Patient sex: F
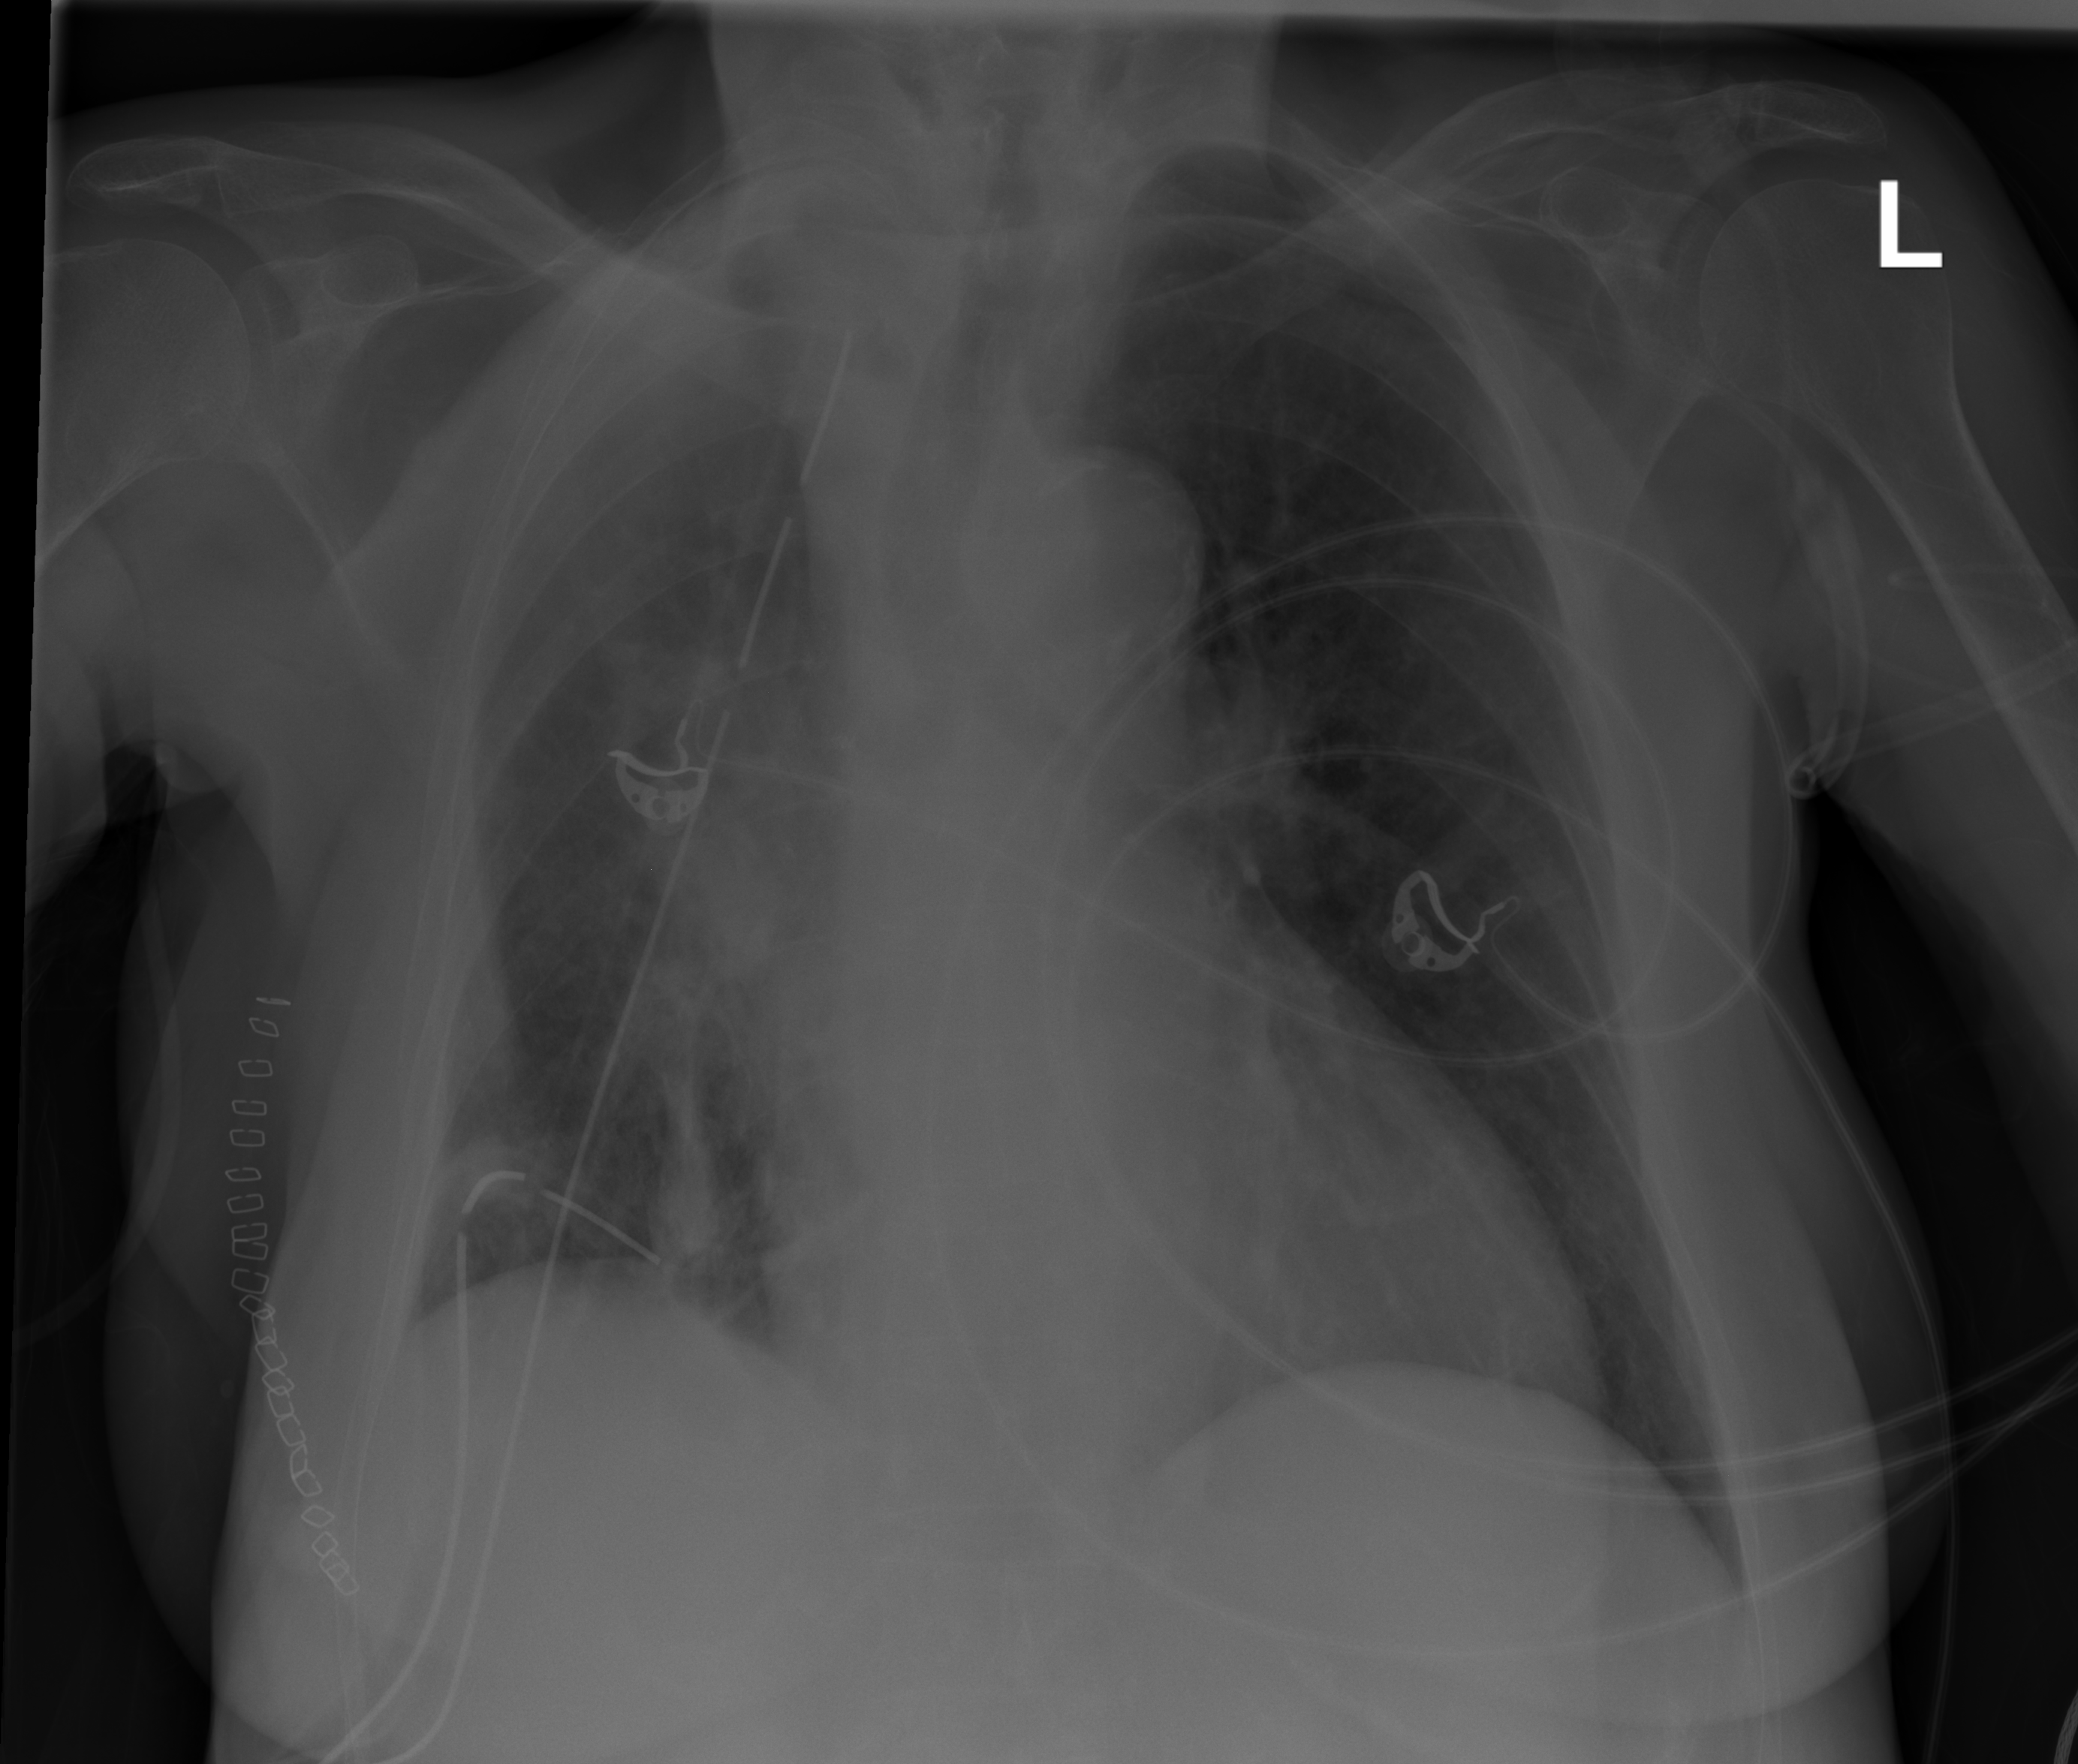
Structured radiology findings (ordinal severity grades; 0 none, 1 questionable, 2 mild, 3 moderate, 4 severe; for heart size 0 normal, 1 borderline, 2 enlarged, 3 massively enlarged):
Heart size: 1
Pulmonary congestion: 0
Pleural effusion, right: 0
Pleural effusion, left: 0
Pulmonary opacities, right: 0
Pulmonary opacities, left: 0
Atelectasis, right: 2
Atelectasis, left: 0